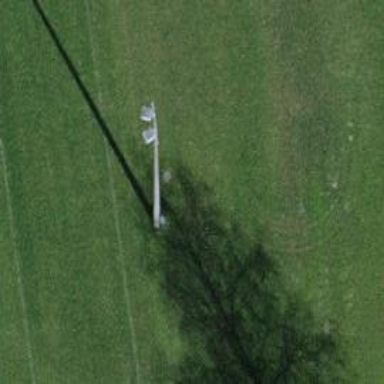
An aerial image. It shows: Mast structure.